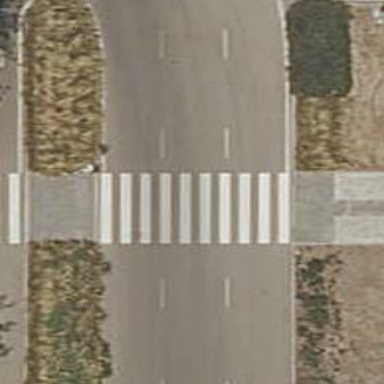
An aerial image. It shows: Uncontrolled road crossing.